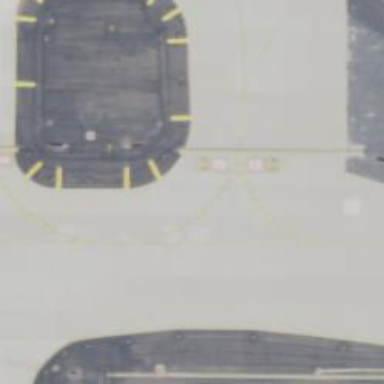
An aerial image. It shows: Image of taxiway at airport.